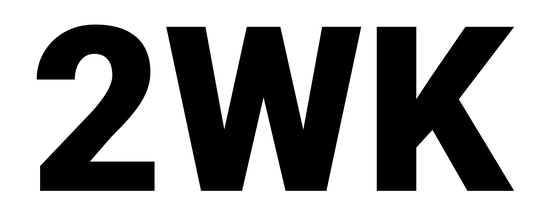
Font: Roboto_Black